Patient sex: M
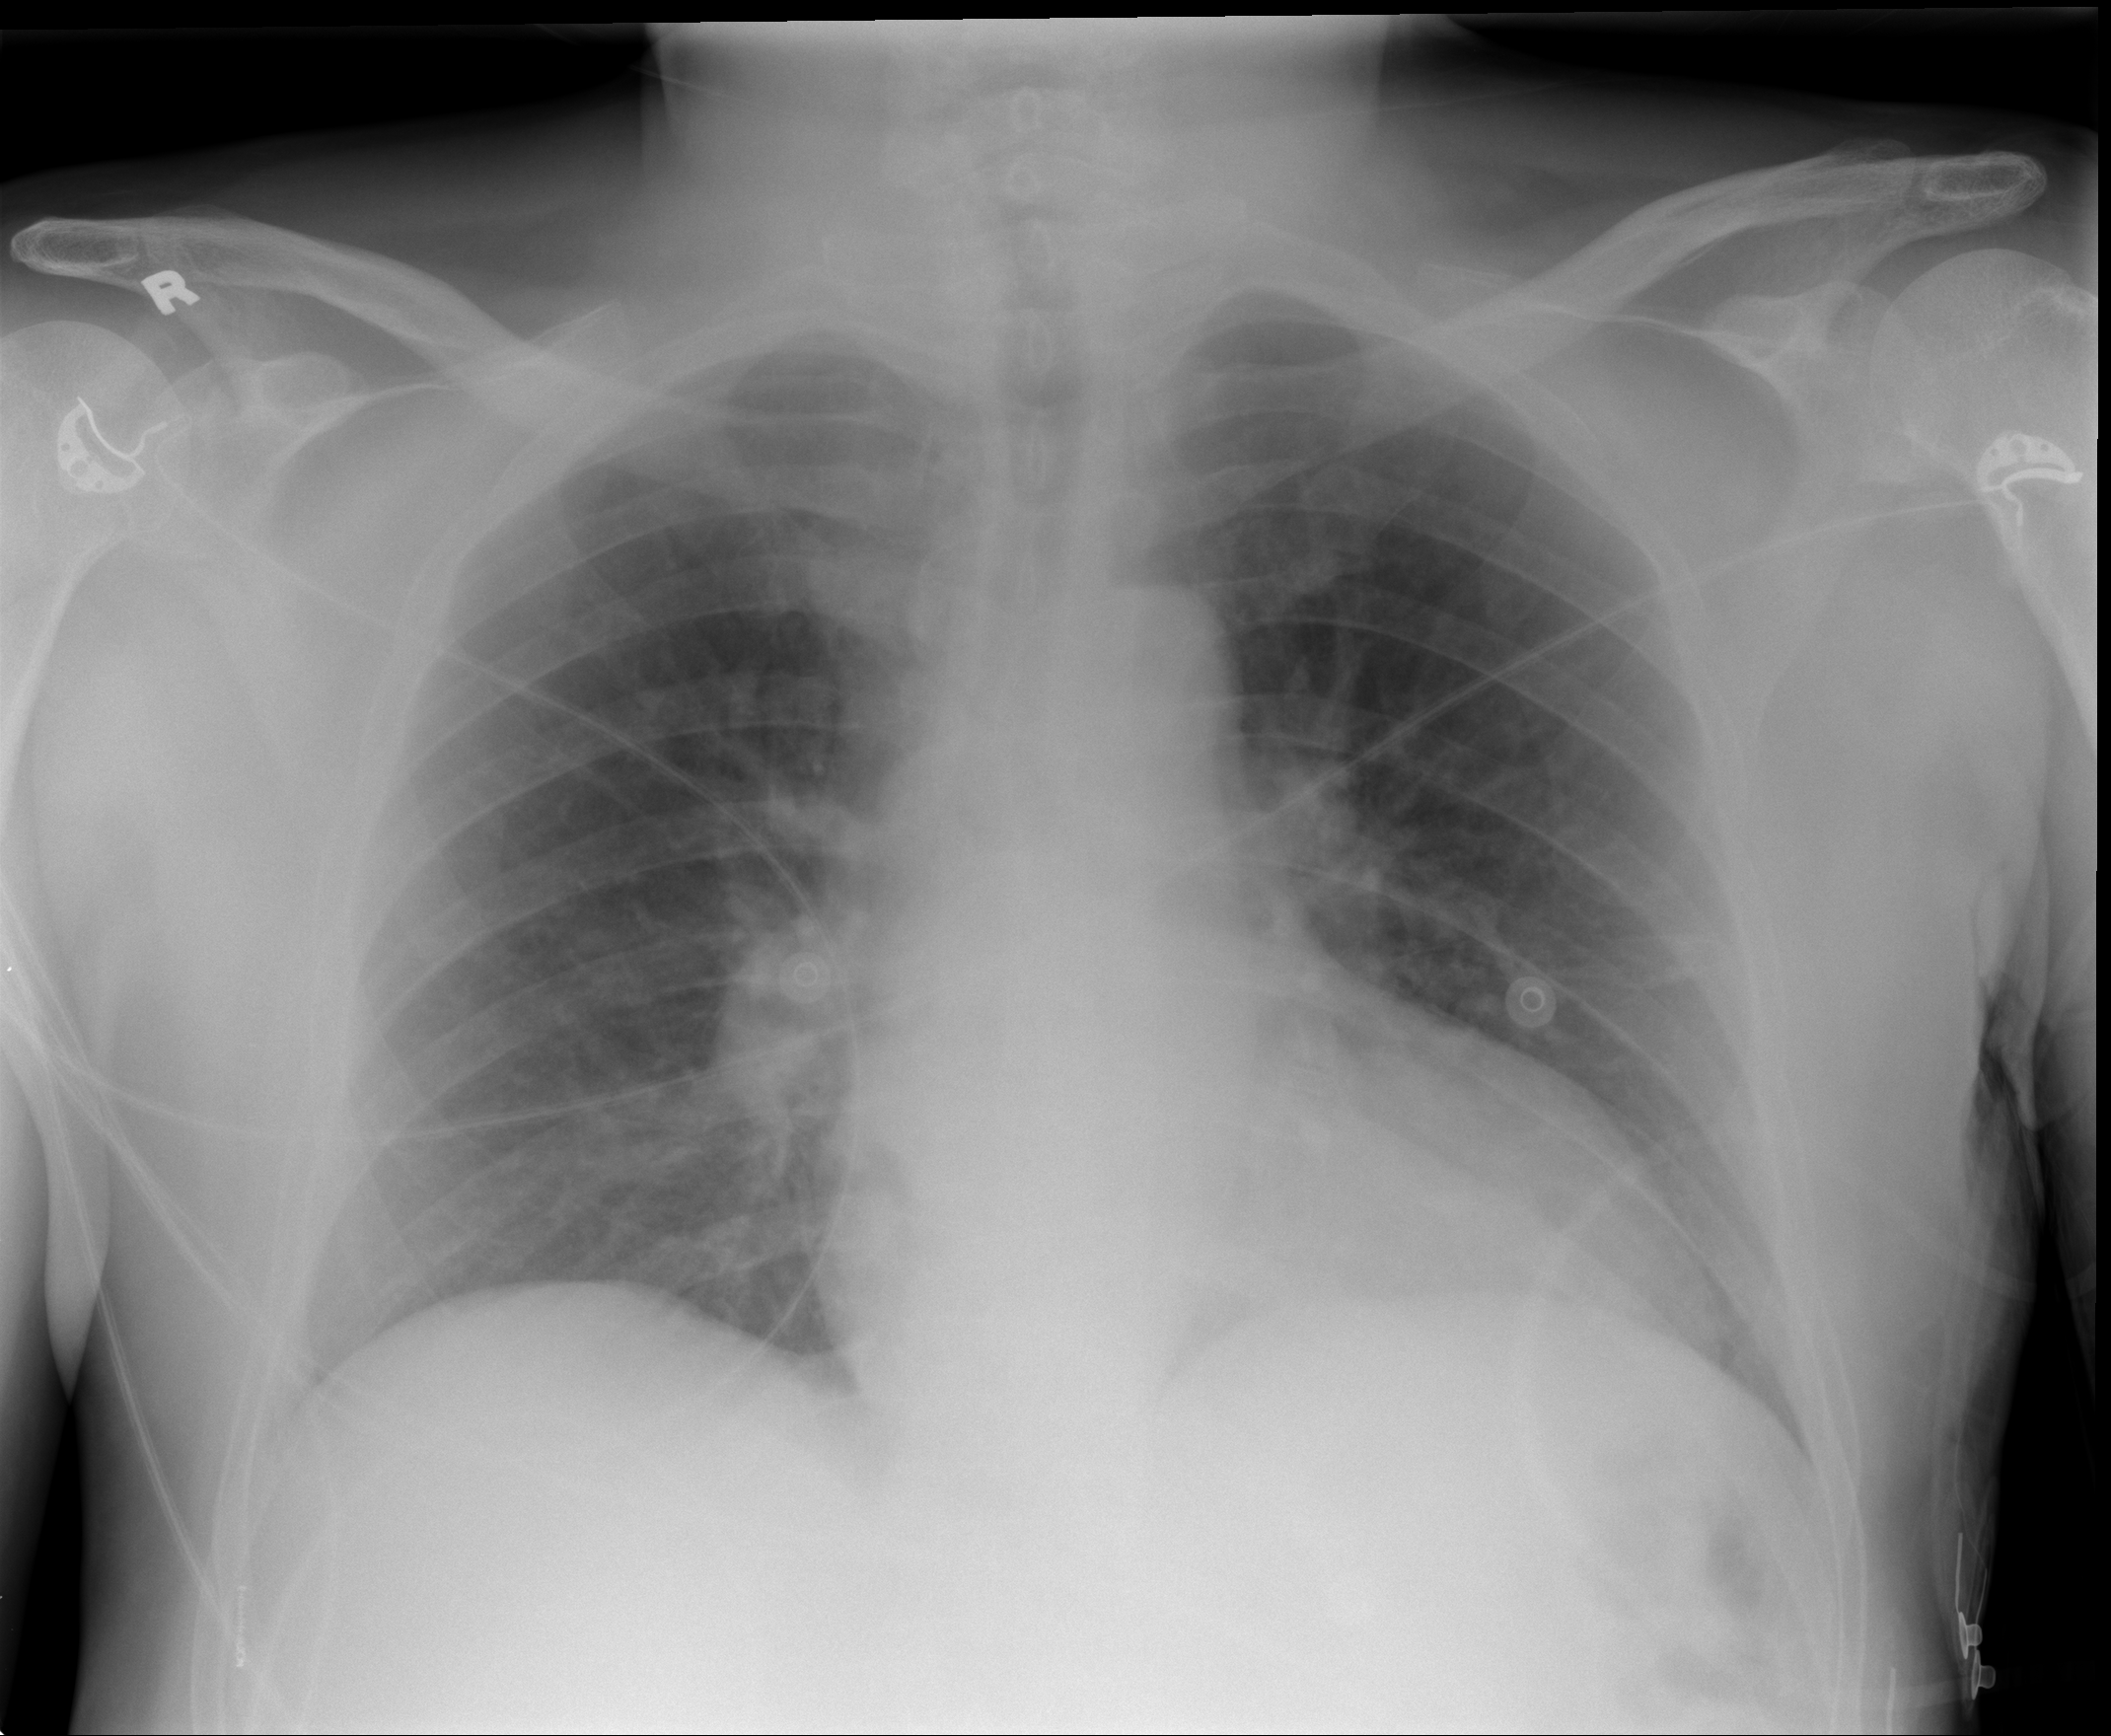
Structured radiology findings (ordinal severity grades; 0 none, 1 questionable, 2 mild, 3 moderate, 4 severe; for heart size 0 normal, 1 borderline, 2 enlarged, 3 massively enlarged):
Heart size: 2
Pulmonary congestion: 2
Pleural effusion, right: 0
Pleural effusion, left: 0
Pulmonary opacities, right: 0
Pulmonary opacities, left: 0
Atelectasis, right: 0
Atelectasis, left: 0